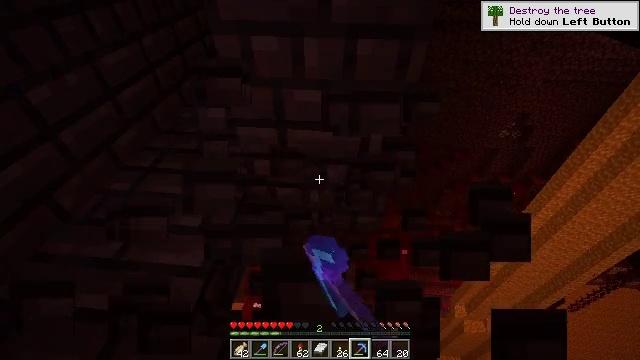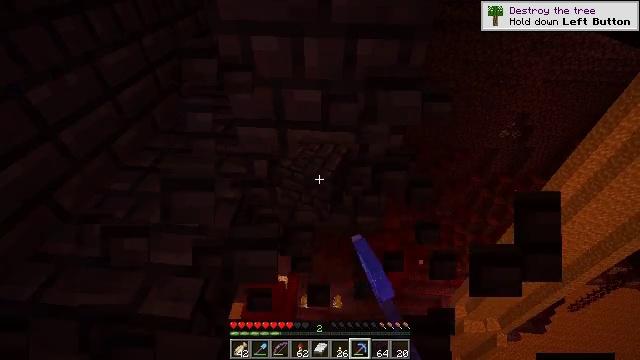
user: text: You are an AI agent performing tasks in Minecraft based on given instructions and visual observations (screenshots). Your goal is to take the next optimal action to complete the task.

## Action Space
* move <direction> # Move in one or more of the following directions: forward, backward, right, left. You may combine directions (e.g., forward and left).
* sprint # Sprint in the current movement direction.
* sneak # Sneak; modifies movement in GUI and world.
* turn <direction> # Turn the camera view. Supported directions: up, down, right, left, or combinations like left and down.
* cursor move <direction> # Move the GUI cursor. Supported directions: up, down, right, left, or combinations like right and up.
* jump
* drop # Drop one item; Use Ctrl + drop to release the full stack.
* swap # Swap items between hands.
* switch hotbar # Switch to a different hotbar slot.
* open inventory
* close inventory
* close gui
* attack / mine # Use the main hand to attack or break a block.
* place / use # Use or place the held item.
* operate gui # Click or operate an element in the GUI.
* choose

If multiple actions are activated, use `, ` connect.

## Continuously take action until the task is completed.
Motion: motion action
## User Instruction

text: Attack the nether bricks to collect them.
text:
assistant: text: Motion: sneak
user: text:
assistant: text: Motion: sneak